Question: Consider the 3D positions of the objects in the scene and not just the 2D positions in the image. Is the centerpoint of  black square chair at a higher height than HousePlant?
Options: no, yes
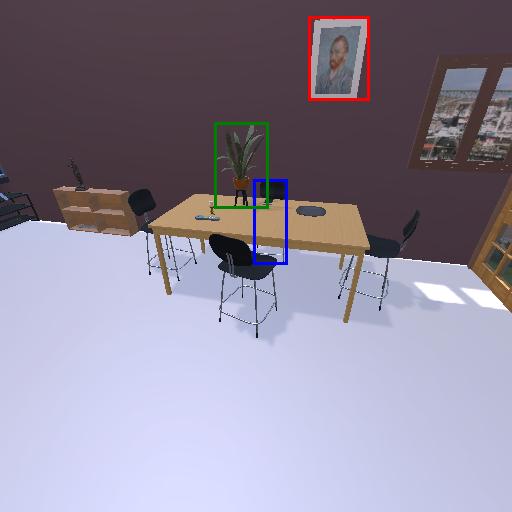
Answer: no